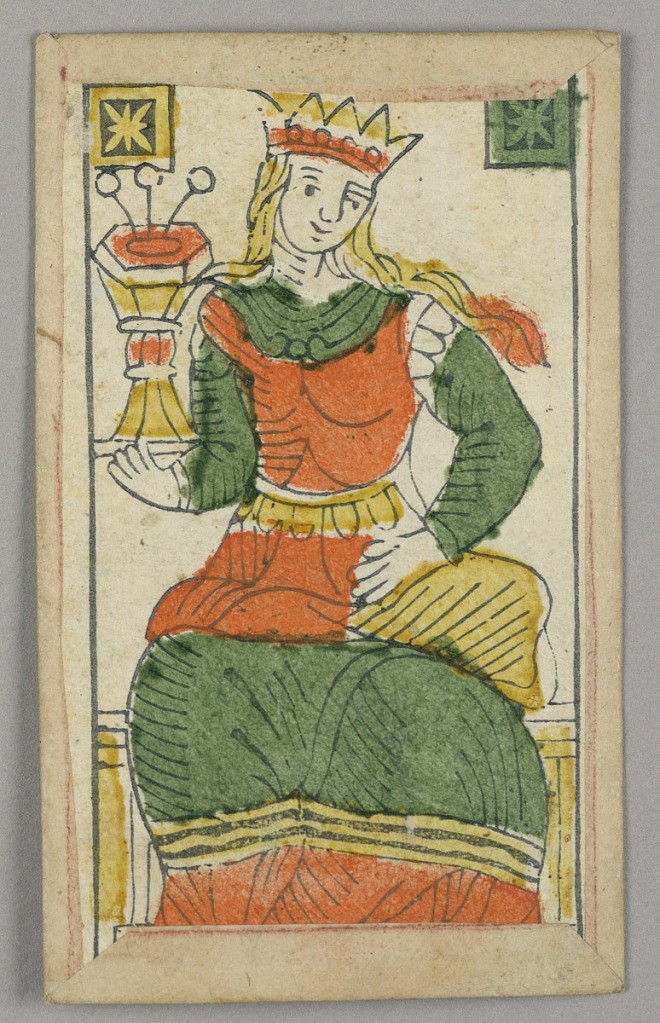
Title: Minchiate (Tarot) Playing Card
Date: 17th century
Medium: Stencil-colored woodblock print
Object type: Playing card
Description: Part of a set of Italian Minchiate playing cards.